Aerial crown-view tile of a tropical tree (Barro Colorado Island, Panama), acquired 20250616:
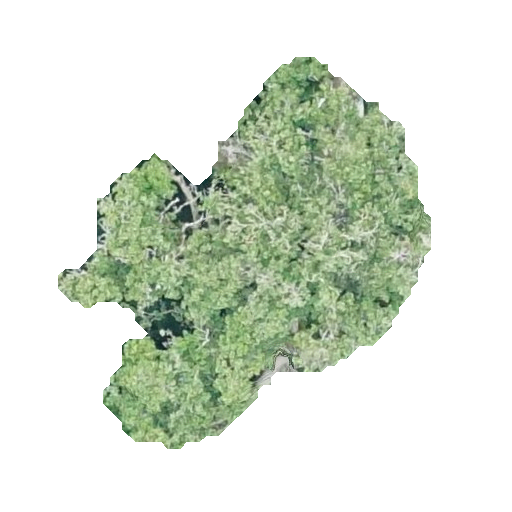
Species: Prioria copaifera
GBIF accepted scientific name: Prioria copaifera
Crown area: 121.679 m²